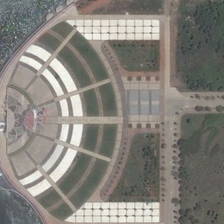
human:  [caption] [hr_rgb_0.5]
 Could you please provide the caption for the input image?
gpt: an almost semi-circle shaped square is near green meadows and a piece of water .

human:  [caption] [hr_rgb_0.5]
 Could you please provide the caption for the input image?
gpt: the square surrounded by trees is divided into many parts .

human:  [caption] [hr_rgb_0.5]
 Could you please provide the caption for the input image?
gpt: an almost semi-circle shaped square is near green meadows and a piece of water .

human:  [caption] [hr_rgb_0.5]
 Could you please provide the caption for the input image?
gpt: many vehicles on the road in the the stream never stops flowing .

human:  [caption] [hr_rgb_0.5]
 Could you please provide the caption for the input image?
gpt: the square surrounded by trees is divided into many parts .